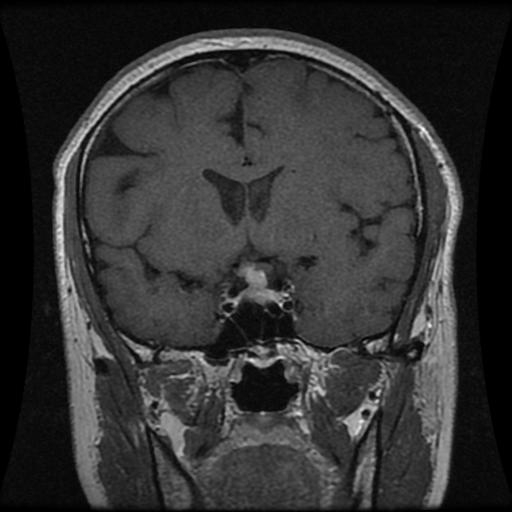
Label: pituitary